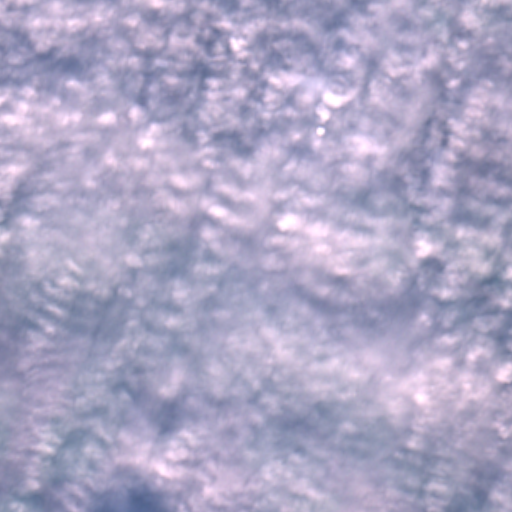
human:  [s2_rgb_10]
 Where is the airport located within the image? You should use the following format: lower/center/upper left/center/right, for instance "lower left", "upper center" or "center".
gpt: The airport is located in the center right of the image.
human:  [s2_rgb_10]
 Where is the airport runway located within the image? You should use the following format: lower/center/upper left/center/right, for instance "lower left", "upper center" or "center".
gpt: The airport runway is located in the center right of the image.
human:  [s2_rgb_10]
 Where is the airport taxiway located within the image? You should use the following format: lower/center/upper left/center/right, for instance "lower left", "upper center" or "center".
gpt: The airport taxiway is located in the center right of the image.
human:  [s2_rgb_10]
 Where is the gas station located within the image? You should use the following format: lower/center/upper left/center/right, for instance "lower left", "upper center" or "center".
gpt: The gas station is located in the upper center of the image.
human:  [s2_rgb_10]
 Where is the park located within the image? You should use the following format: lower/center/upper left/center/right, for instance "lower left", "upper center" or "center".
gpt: The park is located in the upper left of the image.
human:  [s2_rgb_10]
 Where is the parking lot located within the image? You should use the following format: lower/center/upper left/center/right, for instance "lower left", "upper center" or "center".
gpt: The parking lot is located in the upper of the image.
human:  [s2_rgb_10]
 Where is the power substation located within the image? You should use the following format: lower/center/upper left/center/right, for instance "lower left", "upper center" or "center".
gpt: The power substation is located in the upper of the image.
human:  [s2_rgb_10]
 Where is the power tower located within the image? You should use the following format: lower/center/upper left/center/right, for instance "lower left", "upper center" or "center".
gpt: The power tower is located in the upper right of the image.
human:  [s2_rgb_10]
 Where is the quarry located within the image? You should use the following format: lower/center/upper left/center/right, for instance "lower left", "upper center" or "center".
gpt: The quarry is located in the upper right of the image.
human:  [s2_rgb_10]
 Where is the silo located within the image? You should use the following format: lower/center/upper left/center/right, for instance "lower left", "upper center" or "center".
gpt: The silo is located in the upper center of the image.
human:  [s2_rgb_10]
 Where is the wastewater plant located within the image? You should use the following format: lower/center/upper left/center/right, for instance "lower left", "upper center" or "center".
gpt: The wastewater plant is located in the upper right of the image.
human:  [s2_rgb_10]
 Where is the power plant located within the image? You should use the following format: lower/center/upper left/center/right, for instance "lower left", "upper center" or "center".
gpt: There is no power plant in the image.